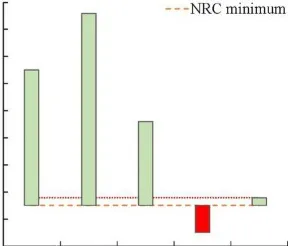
(B) This figure exemplifies the dietary Cu content fed to a 4-year-old, female spayed American Bulldog with hepatic enzymopathy compared vs. The minimum requirements by the NRC, AAFCO, and FEDIAF at different time points. The red colored bar indicates when the dietary Cu content was below the minimum recommended by NRC. Nutrition consult occurred at month 0.
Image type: pathology (immunostaining)